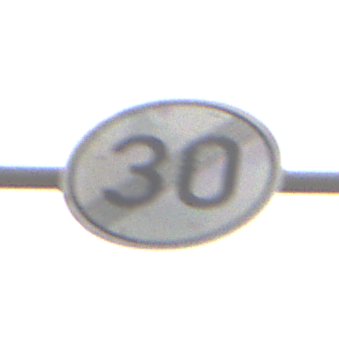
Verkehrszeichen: EndeGeschwindigkeit30
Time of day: MorningAfternoon
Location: Outdoor (Nature)
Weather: PartlyCloudy
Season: Winter
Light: Natural